Question: I want to make this kind of look and feel

The buttons on the menu (dashboard, my items, catalog).
Is it possible to make that on swing? or what kind of component is that?
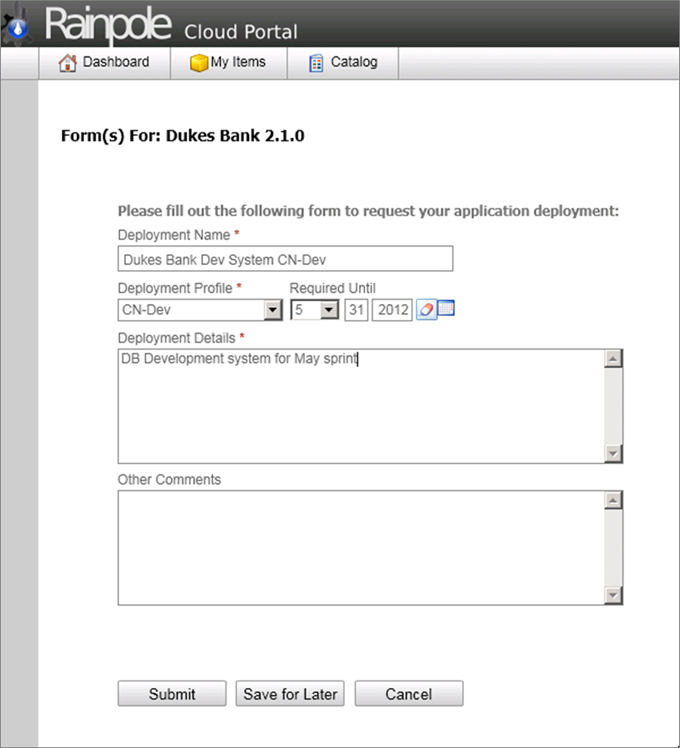
Answer: It looks like <URL>:

Here's a <URL> about customizing Swing components.